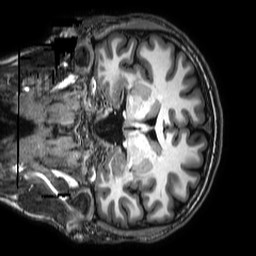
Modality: T1w
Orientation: coronal
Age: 24
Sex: male
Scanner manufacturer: philips
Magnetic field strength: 3 T
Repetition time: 0.008052 s
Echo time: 0.003684 s